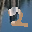
Label: 2